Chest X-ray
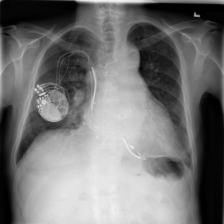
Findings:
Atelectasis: negative
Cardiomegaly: negative
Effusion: negative
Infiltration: negative
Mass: negative
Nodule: negative
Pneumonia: negative
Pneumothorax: negative
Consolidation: negative
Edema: negative
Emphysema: negative
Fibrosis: negative
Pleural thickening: negative
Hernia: negative